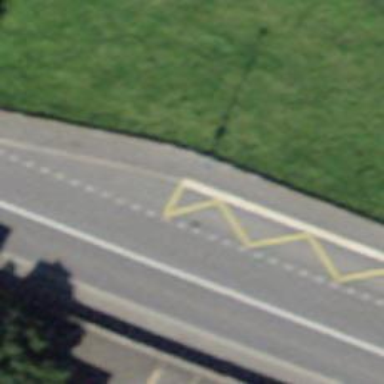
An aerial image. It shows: Bus stop with designated stop position for public transport.